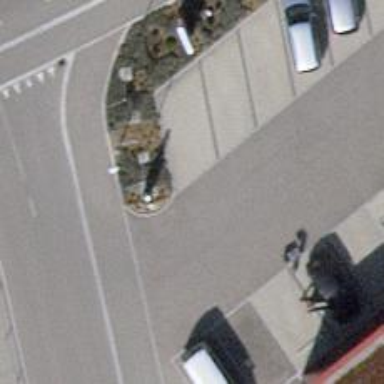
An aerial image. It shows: Flagpole which is man-made.